Question: I'm having problems convincing TortoiseSVN to respect my subversion repository's 'svn:global-ignores' property. No matter what I've tried, it still lists all the supposed-to-be-ignored files as unversioned and available to commit.
My 'svn:global-ignores' string, set on the root of the repository (note the 'bin' and 'obj' in towards the end):
'''
*.o *.lo .la ## .*.rej .rej .~ ~ .# .DS_Store thumbs.db Thumbs.db *.bak *.class *.exe *.dll *.mine *.obj *.ncb *.lib *.log *.idb *.pdb *.ilk .msi .res *.pch *.suo *.exp ~. cvs CVS .CVS .cvs release Release debug Debug ignore Ignore bin Bin obj Obj *.csproj.user *.user _ReSharper.* *.resharper.user
'''
A screenshot of my commit window:

What can I do to keep all these 'bin' and 'obj' folders from showing up? On a previous machine, I used TortoiseSVN's global ignore property, but I want these files to be ignored for all developers without having to remember to set that field on each new machine we set up. Am I misunderstanding what SVN's 'global-ignores' does?
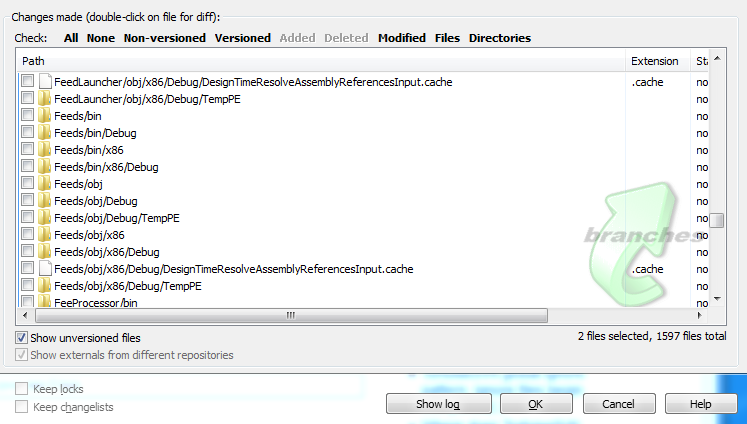
Answer: <URL>:
> It was intended that the ignore patterns in the 'svn:global-ignores'
property could be delimited with any whitespace (similar to the
global-ignores runtime configuration option), not just newlines (as
with the svn:ignore property), but there is a bug in 1.8.0 and only
newline separated patterns work